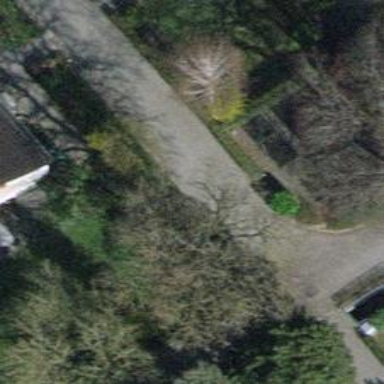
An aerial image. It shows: Footway with sett surface.